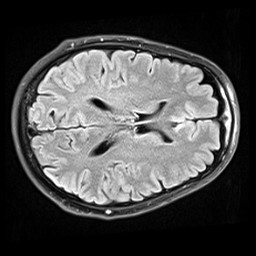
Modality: FLAIR
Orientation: axial
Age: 50
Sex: male
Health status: healthy
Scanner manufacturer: siemens
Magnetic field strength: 3 T
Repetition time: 9 s
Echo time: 0.088 s